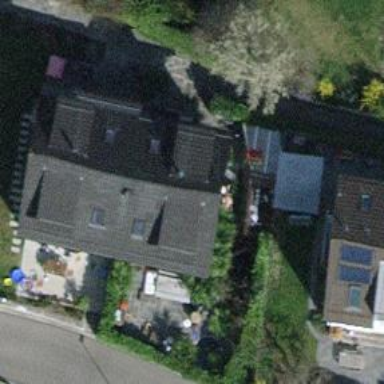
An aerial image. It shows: Semi-detached house.